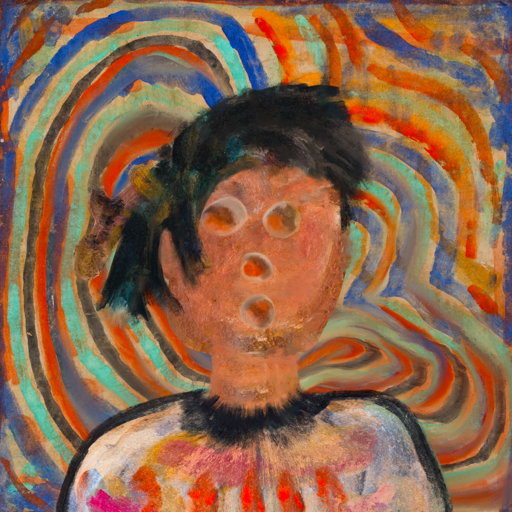
Background: Sisters, Head And Neck Front: Boggyland, Face Front: Rupkatha, Bust: Childish, Hair Front: Pipe, Head Accessory: Blank, Second Necklace: Blank, Necklace: Blank, Baby: Blank